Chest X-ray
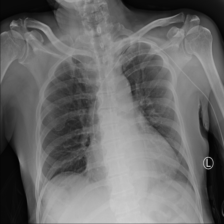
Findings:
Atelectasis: negative
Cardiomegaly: negative
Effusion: negative
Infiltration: negative
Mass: negative
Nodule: negative
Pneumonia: negative
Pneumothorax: negative
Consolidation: negative
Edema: negative
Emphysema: negative
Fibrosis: negative
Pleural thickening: negative
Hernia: negative